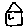
Label: house